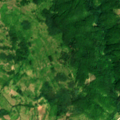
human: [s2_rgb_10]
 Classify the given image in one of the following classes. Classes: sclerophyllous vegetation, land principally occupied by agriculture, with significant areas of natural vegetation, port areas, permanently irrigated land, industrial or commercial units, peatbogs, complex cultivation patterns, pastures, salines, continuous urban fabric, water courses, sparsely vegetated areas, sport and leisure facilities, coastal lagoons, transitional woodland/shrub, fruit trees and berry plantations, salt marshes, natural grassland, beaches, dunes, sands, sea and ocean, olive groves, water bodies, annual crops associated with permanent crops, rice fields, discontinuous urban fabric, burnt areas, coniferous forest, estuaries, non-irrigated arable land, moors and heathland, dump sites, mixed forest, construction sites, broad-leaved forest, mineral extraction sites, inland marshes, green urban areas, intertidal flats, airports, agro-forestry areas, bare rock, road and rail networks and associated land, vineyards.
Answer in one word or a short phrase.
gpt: complex cultivation patterns, land principally occupied by agriculture, with significant areas of natural vegetation, broad-leaved forest, transitional woodland/shrub